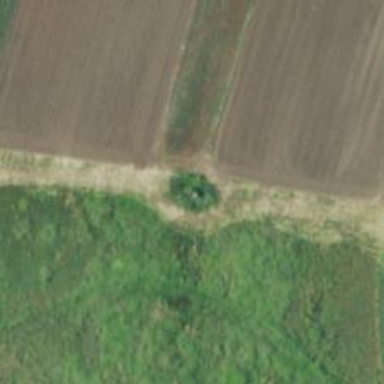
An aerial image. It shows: Bird hide located in leisure land area.